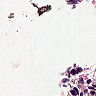
Metastatic tissue present: no